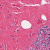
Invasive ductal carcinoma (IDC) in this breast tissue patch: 0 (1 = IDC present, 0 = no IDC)